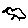
Label: bird